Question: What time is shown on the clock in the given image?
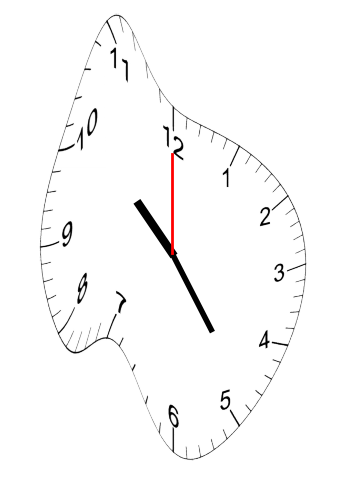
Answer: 10:24:00